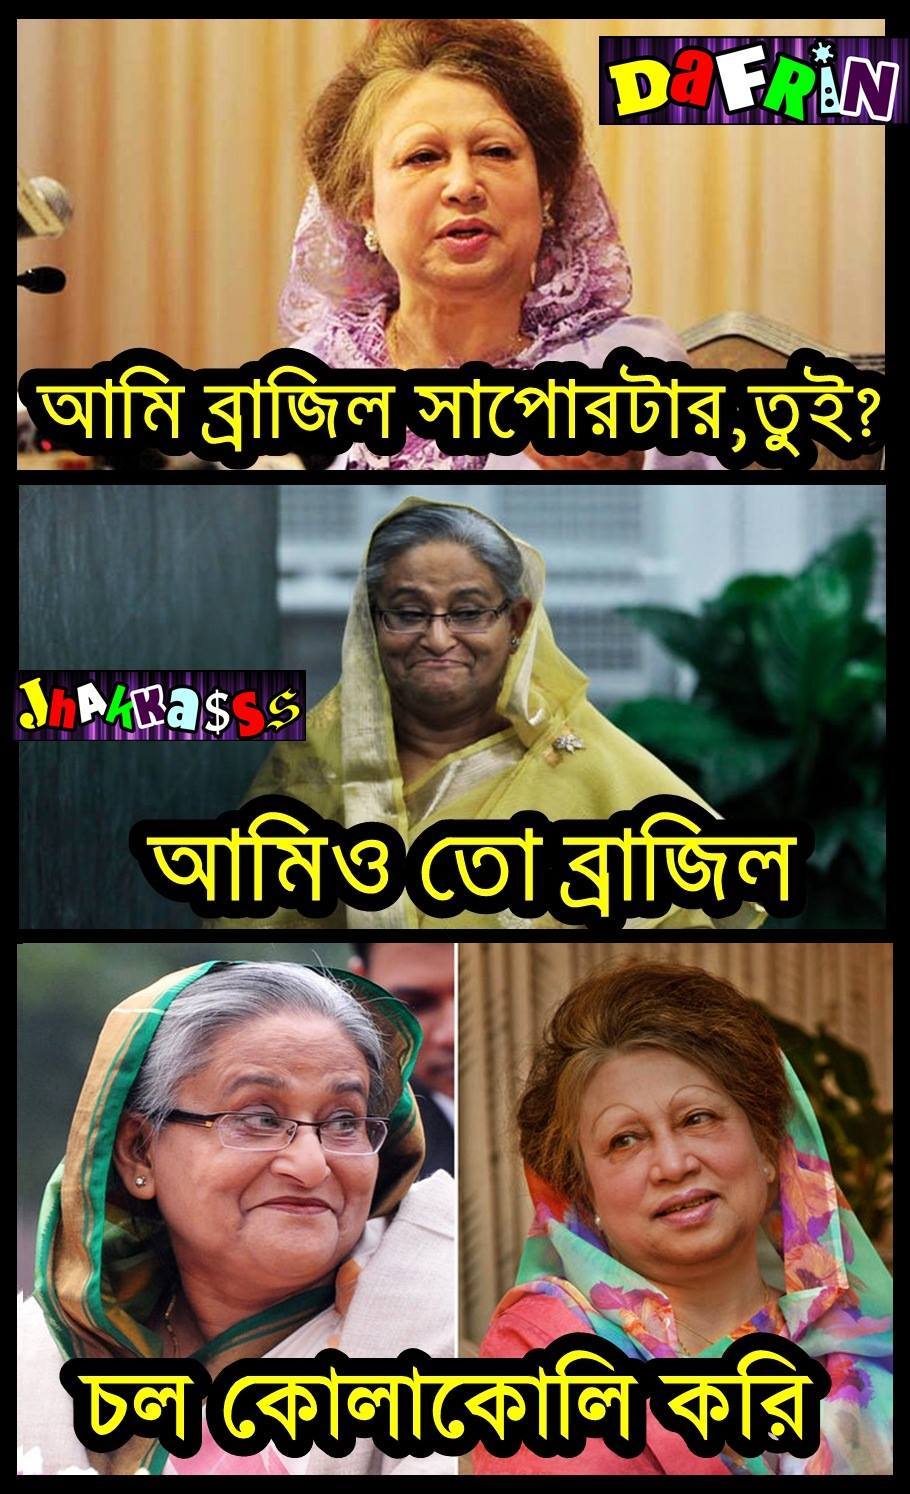
Caption: আমি ব্রাজিল সাপোরটার তুই? আমিও তো ব্রাজিল চল কোলাকোলি করি
Label: non-hate